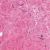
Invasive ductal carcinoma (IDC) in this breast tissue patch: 0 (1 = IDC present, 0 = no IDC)